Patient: sex F, age 26
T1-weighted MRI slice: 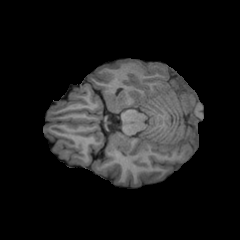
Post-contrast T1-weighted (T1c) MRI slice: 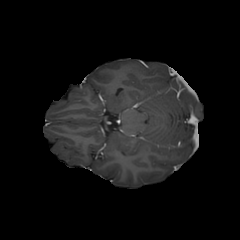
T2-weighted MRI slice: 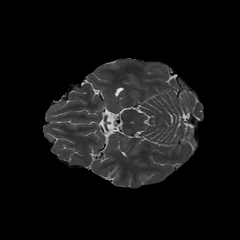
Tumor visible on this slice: no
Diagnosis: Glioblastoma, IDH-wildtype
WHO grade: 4